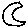
Label: moon